Question: For some reason when my terminal hits 'Running "watch" task Completed in 3.131s at Wed Jun 17 2015 21:00:56... ...) - Waiting...' It becomes SO slow, we're talking 1min+ before it populates the rest of data.

It might have started when I was trying to sync my db to my elasticsearch server via mongo-connector.
Could it be my mongodb slowing everything down?
Any Ideas?
Here is my watch in my Grunt.js file:
'''
watch: {
injectJS: {
files: [
'<%= yeoman.client %>/{app,components}/**/*.js',
'!<%= yeoman.client %>/{app,components}/**/*.spec.js',
'!<%= yeoman.client %>/{app,components}/**/*.mock.js',
'!<%= yeoman.client %>/app/app.js'],
tasks: ['injector:scripts']
},
injectCss: {
files: [
'<%= yeoman.client %>/{app,components}/**/*.css'
],
tasks: ['injector:css']
},
mochaTest: {
files: ['server/**/*.spec.js'],
tasks: ['env:test', 'mochaTest']
},
jsTest: {
files: [
'<%= yeoman.client %>/{app,components}/**/*.spec.js',
'<%= yeoman.client %>/{app,components}/**/*.mock.js'
],
tasks: ['newer:jshint:all', 'karma']
},
gruntfile: {
files: ['Gruntfile.js']
},
livereload: {
files: [
'{.tmp,<%= yeoman.client %>}/{app,components}/**/*.css',
'{.tmp,<%= yeoman.client %>}/{app,components}/**/*.html',
'{.tmp,<%= yeoman.client %>}/{app,components}/**/*.js',
'!{.tmp,<%= yeoman.client %>}{app,components}/**/*.spec.js',
'!{.tmp,<%= yeoman.client %>}/{app,components}/**/*.mock.js',
'<%= yeoman.client %>/assets/images/{,*//*}*.{png,jpg,jpeg,gif,webp,svg}'
],
options: {
livereload: true
}
},
express: {
files: [
'server/**/*.{js,json}'
],
tasks: ['express:dev', 'wait'],
options: {
livereload: true,
nospawn: true //Without this option specified express won't be reloaded
}
}
},
'''
I have a client/assets/images/ directory with thousands upon thousands of images. Could that be causing the slowdown?
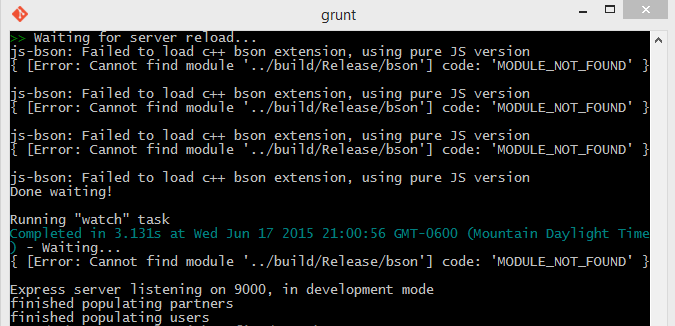
Answer: How many files is this watcher watching!?
A very common misuse is be watching a parent folder where your "node_modules" is a child folder. Therefore, depending on how many node modules you have in use, this watcher might be watching hundreds of thousands of js files...
1) Make sure your watcher is not watching "node_modules" folder.
2) Use file filters wherever you can to watch only files you care will be watched. The example below only watches for .less files.
'''
// example of watcher for .less files only
watch('../Content', filter(/\.less$/, function (filename) {
console.log('file changed: ', filename);
}));
'''